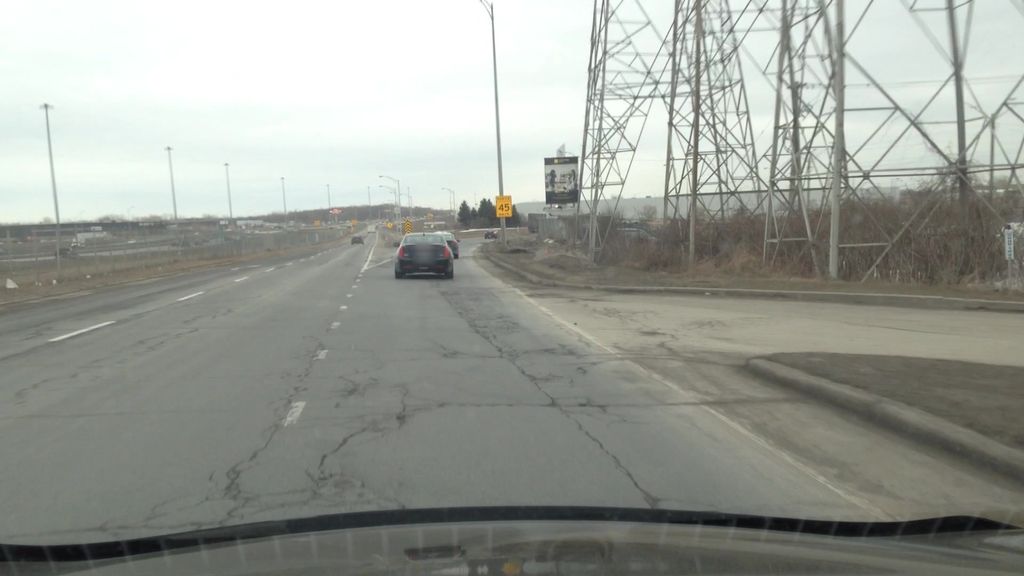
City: montreal